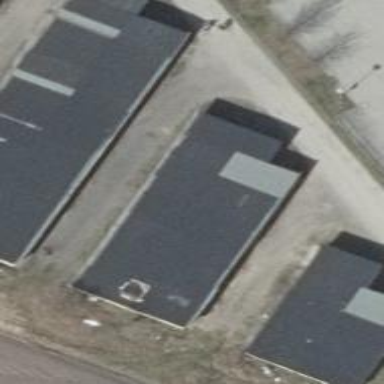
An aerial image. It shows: Group of garages.